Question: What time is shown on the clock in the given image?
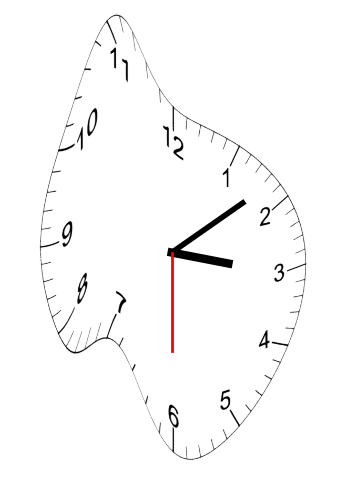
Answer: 03:08:30